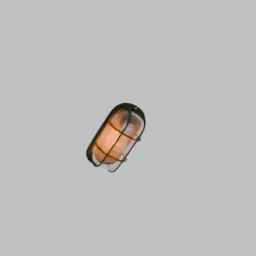
Label: lighting